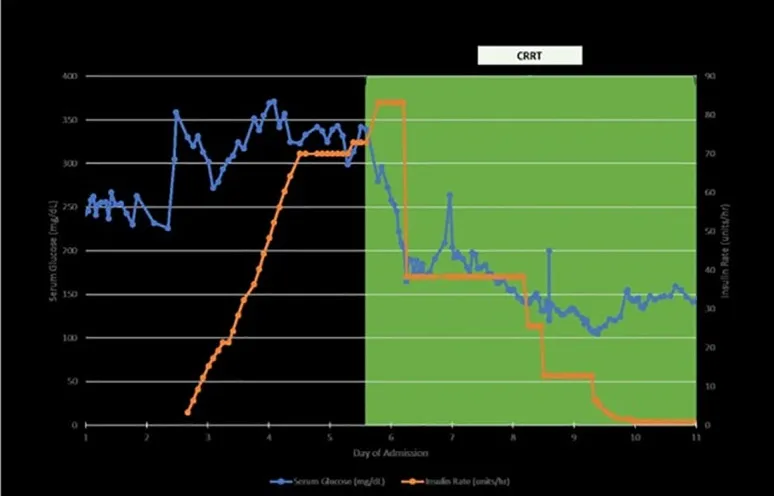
Timelines of insulin requirement, blood sugar level and CRRT (continuous renal replacement therapy).
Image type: electrography (emg)